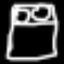
Label: bed